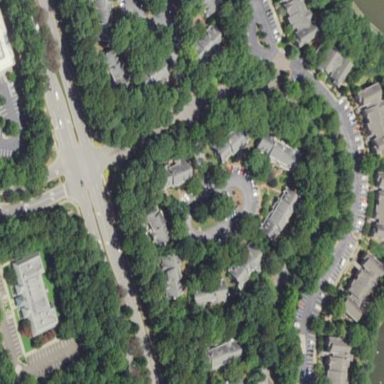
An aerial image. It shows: Residential area within neighborhood.